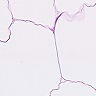
Metastatic tissue present: no